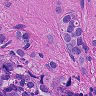
Metastatic tissue present: yes